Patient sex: F
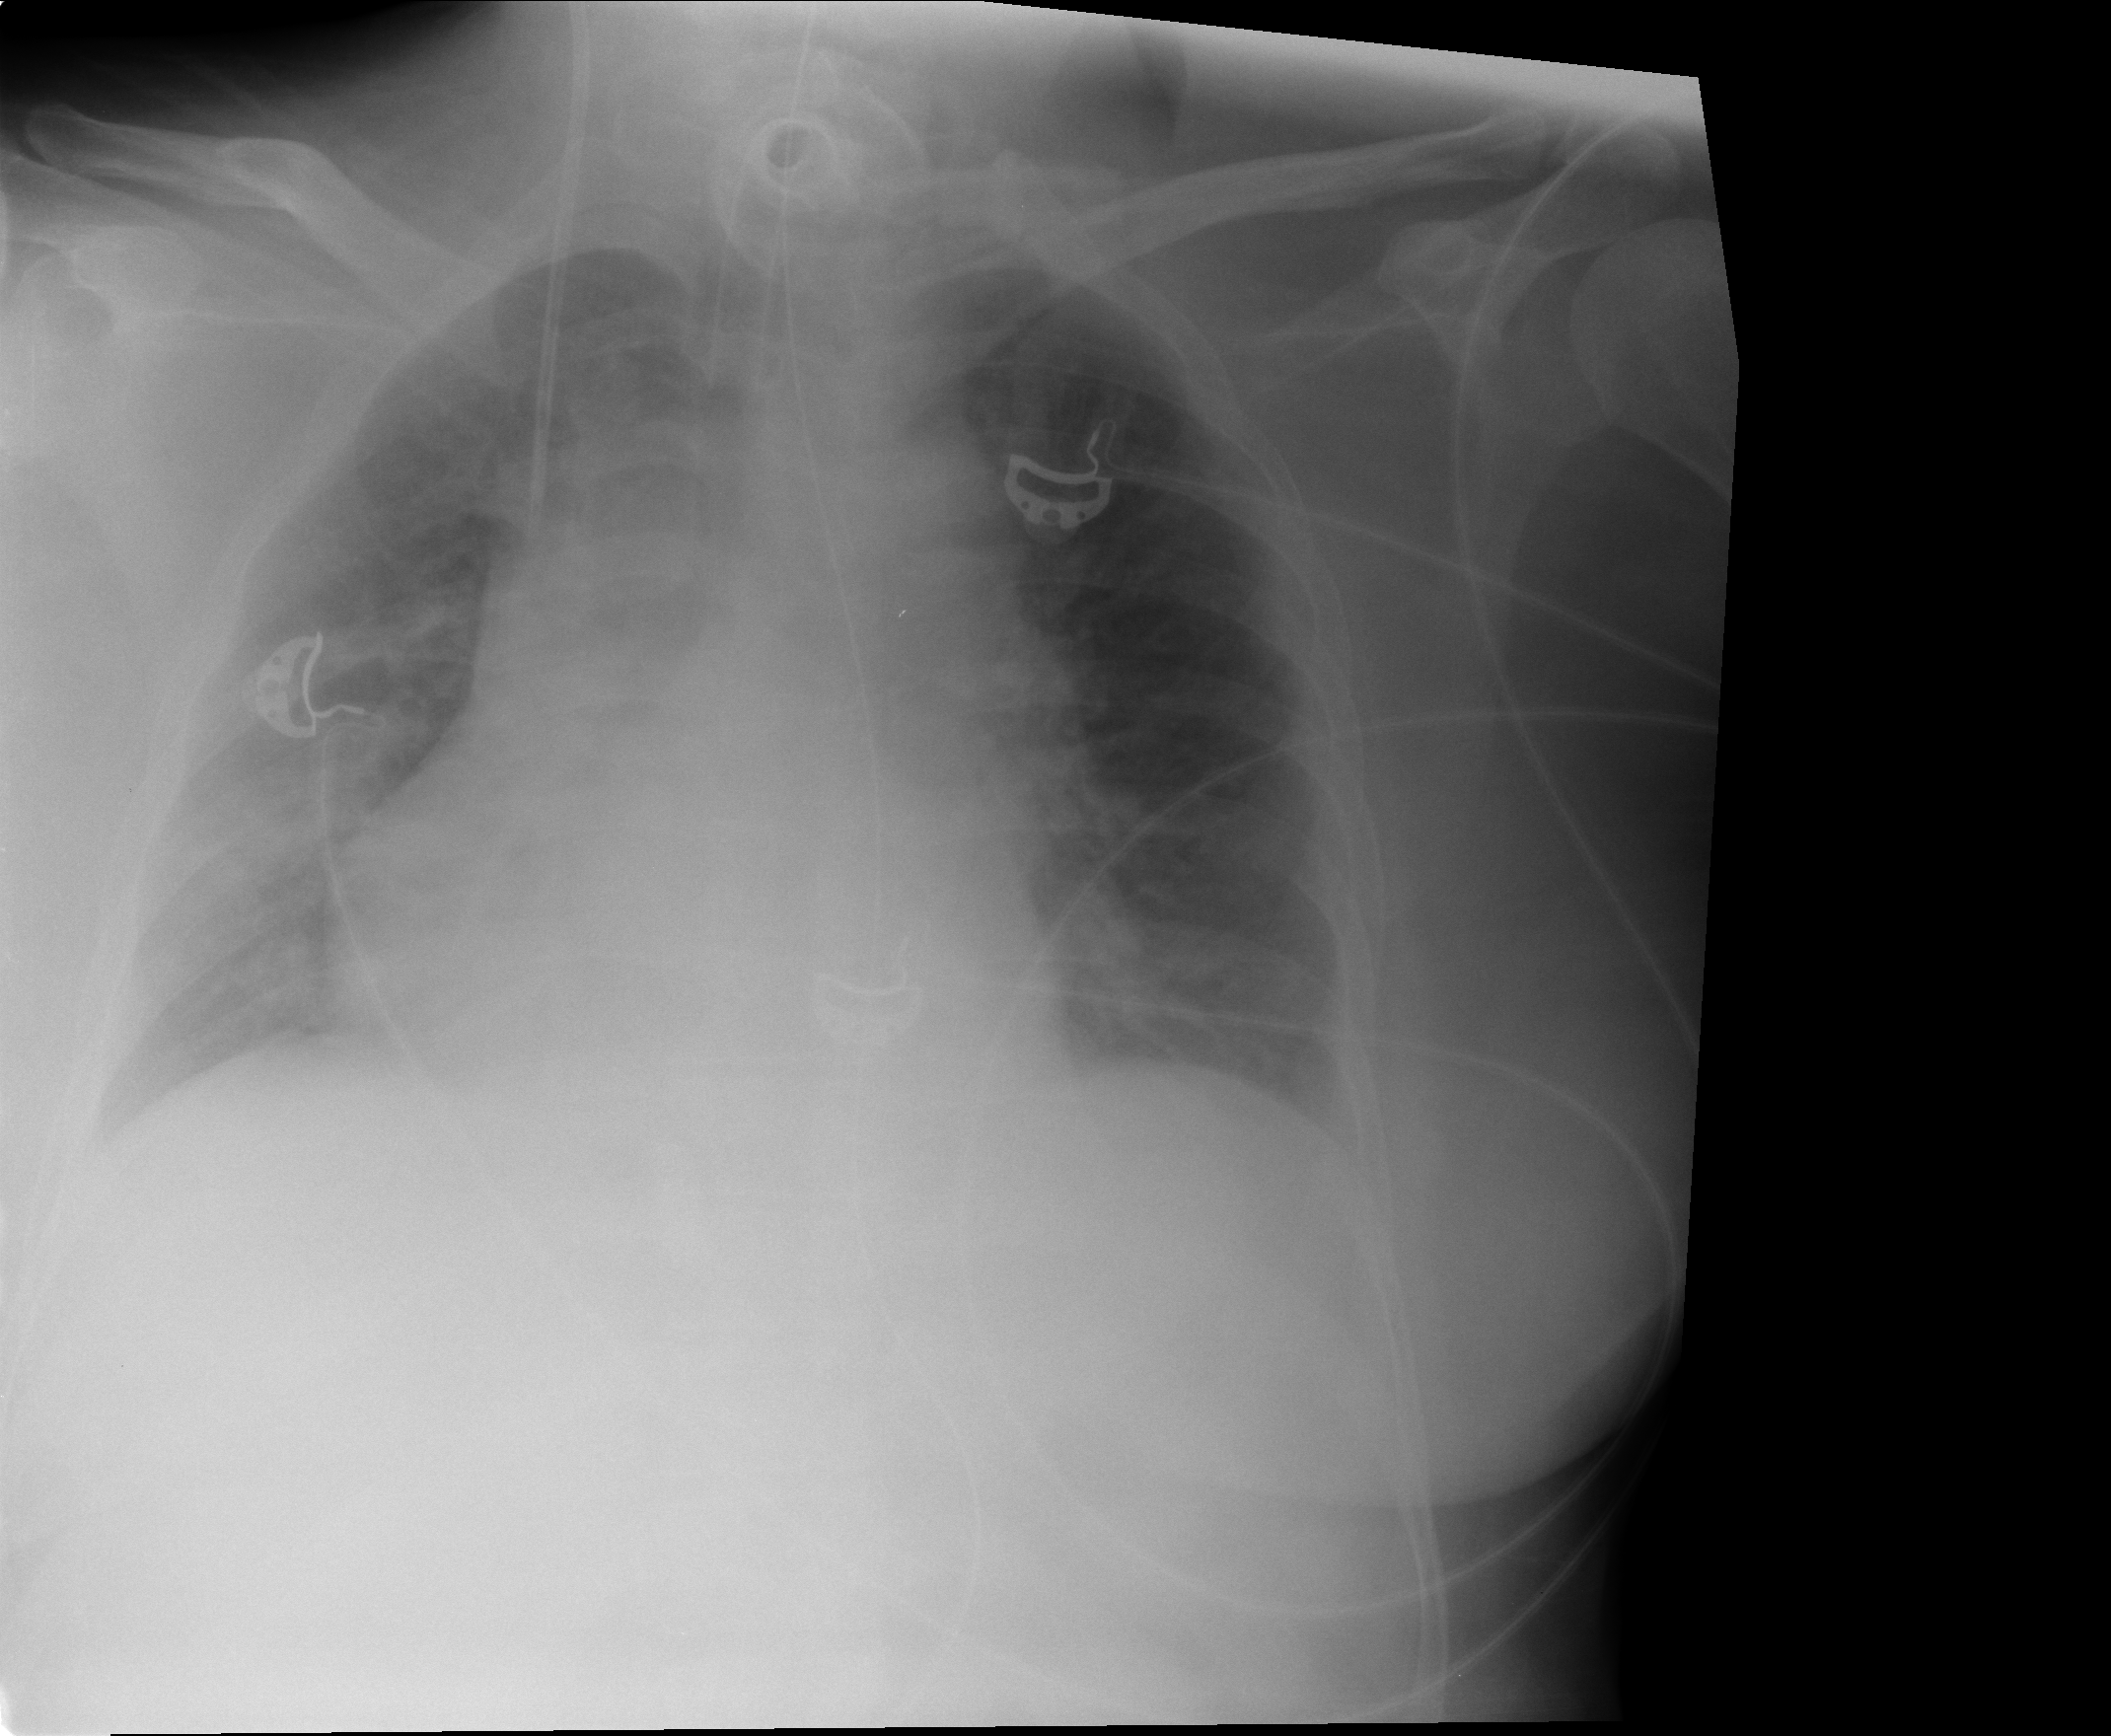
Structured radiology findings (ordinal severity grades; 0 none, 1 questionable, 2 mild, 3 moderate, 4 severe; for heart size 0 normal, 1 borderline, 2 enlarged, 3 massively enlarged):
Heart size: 2
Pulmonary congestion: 2
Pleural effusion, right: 0
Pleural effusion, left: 0
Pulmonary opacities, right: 2
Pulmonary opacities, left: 0
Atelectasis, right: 2
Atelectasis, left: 0